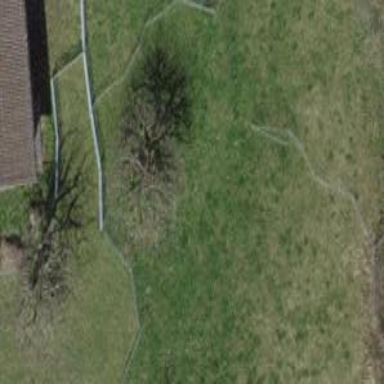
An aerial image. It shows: Beautiful tree in nature.